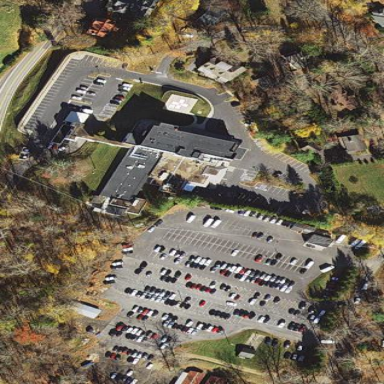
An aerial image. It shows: Hospital providing healthcare services.